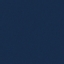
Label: SeaLake